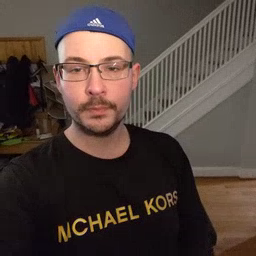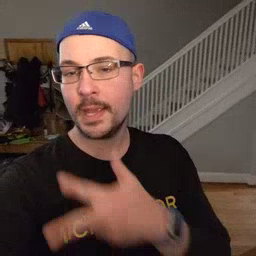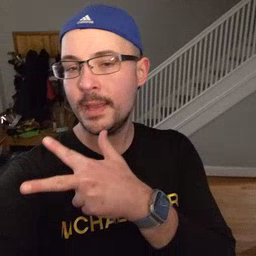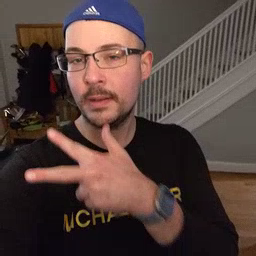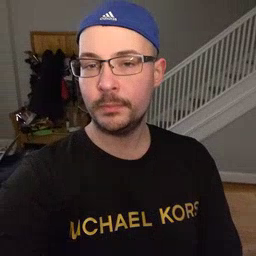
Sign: hen